Aerial crown-view tile of a tropical tree (Barro Colorado Island, Panama), acquired 20250317:
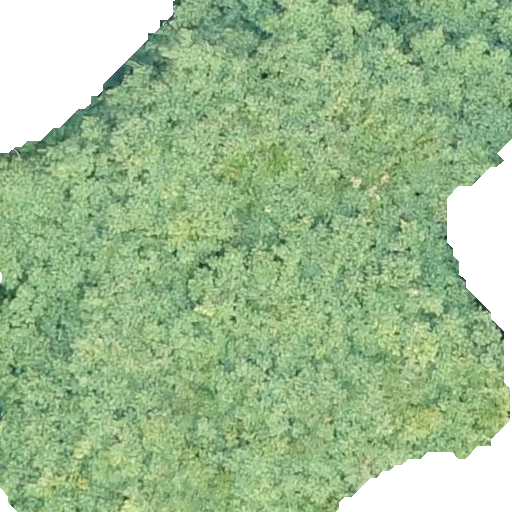
Species: Tachigali panamensis
GBIF accepted scientific name: Tachigali panamensis
Crown area: 398.591 m²